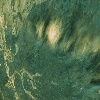
Label: land